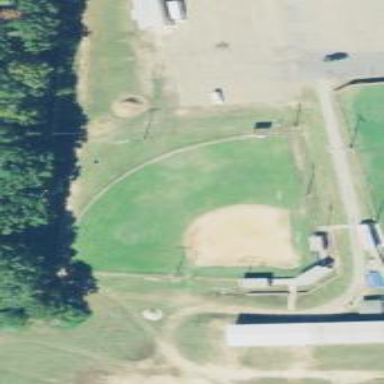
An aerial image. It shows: Baseball pitch for leisure land.